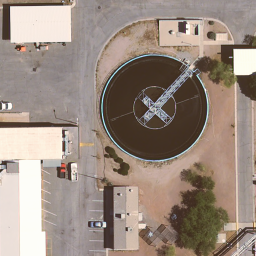
Label: storage tanks